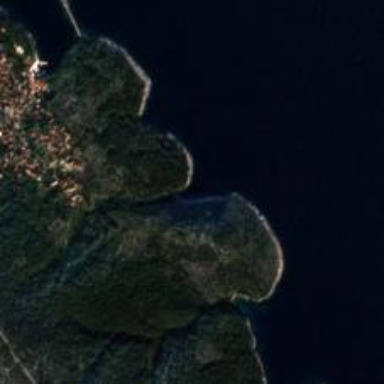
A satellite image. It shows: Beautiful bay with natural surroundings.